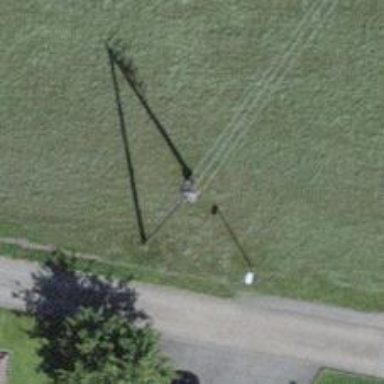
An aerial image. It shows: Minor power line.